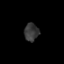
Tissue: prostate
Cell type: T cells
Senescence score: 0.354
Nuclear area (px): 251
Mean DAPI intensity: 55.12